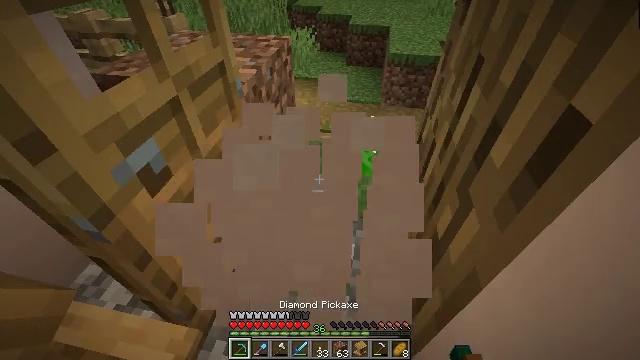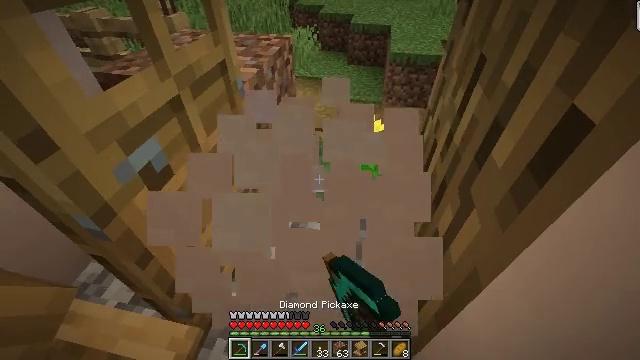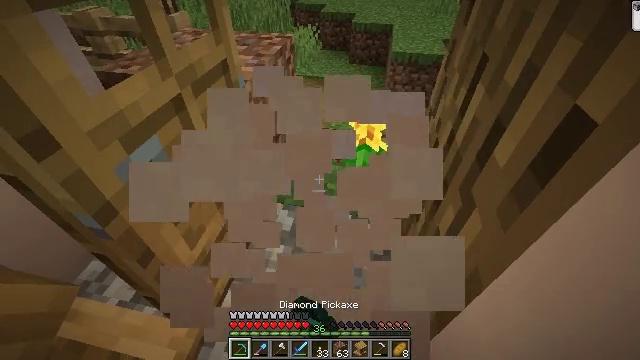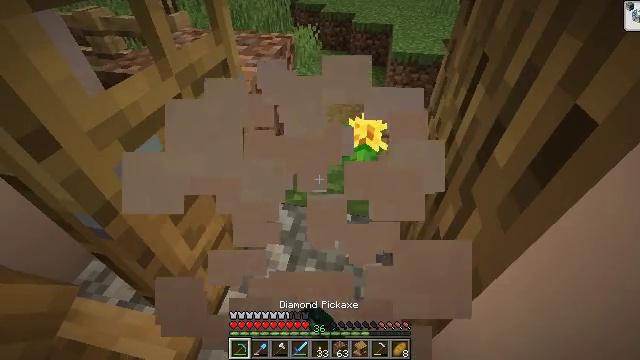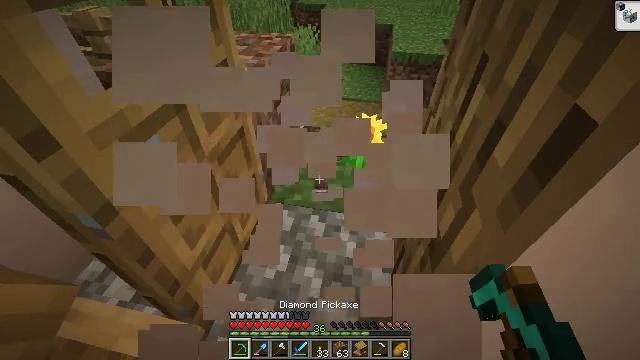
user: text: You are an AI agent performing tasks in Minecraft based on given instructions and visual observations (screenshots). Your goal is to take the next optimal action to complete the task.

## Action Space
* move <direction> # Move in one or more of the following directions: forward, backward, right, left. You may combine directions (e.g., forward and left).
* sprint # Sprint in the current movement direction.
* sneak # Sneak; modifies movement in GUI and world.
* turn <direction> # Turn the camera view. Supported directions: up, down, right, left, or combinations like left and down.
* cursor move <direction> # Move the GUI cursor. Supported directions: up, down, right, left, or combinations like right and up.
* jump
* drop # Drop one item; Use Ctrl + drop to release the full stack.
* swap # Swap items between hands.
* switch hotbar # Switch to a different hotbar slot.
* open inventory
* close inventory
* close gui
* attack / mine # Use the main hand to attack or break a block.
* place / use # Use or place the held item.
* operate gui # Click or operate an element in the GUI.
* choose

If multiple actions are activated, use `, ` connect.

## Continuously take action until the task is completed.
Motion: motion action
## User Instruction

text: Dig white terracotta from a structure.
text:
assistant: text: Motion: attack / mine
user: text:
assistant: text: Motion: attack / mine
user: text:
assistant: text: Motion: attack / mine
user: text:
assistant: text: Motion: attack / mine
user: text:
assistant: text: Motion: attack / mine